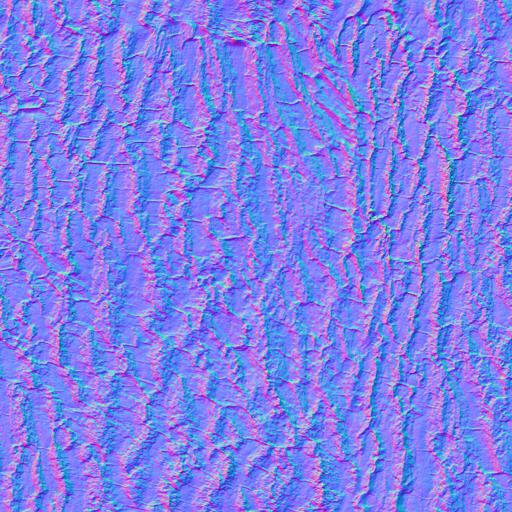
bark brown green moss mossy tree wood wooden